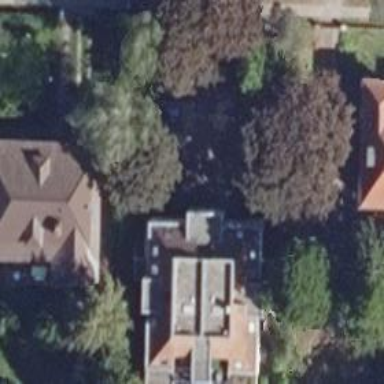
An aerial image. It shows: Image showing building with apartments.